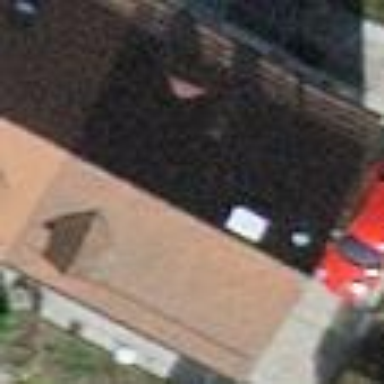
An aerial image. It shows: Building with tiled roof.